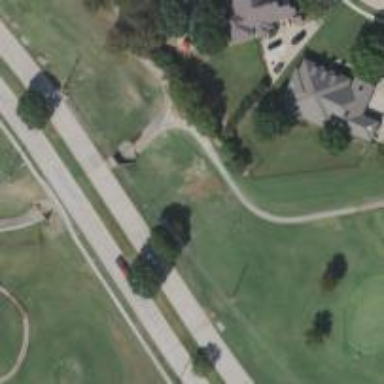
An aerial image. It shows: Well-maintained golf cart path.